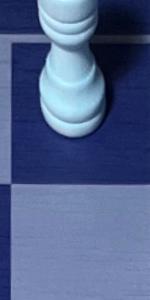
Label: Empty